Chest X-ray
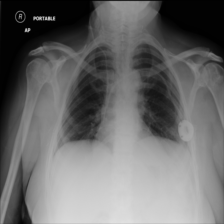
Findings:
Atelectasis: negative
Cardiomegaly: negative
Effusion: negative
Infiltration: negative
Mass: negative
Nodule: negative
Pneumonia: negative
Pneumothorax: negative
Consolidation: negative
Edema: negative
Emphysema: negative
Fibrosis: negative
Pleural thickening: negative
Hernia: negative